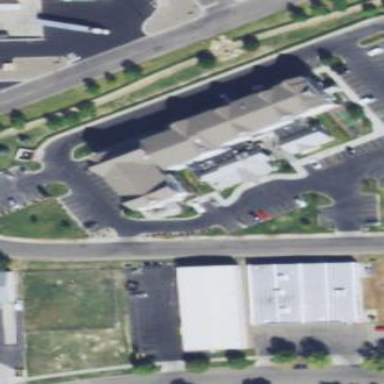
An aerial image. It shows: Hotel building.